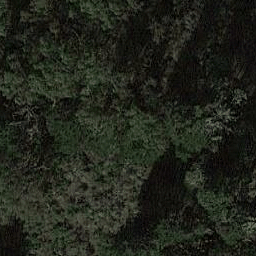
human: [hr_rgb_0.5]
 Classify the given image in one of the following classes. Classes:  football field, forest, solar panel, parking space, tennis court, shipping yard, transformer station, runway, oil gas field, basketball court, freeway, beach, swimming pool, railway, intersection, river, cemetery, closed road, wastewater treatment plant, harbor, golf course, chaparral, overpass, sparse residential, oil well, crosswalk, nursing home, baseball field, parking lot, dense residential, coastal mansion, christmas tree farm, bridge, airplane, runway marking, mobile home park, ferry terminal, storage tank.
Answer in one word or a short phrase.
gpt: forest